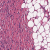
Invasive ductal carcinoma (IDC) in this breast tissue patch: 0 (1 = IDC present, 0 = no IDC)